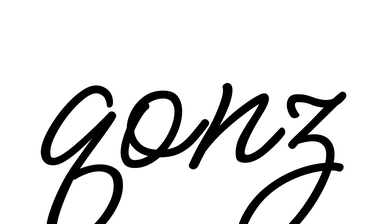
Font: MeowScript-Regular